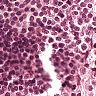
Metastatic tissue present: no